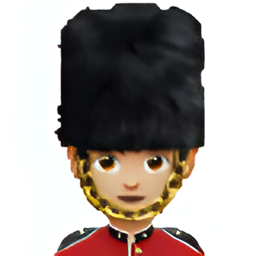
Name: female guard type 3
Emoji: 💂🏼‍♀️
Group: People & Body
Sub-group: person-role